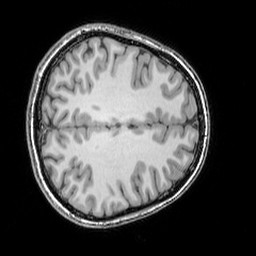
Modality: T1w
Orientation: axial
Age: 20
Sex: female
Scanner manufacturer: siemens
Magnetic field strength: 3 T
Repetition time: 1.9 s
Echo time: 0.00444 s